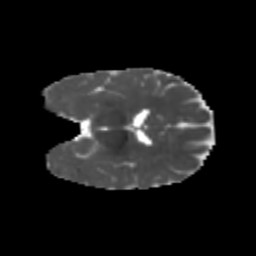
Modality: MD
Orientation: coronal
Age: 6
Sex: female
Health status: healthy